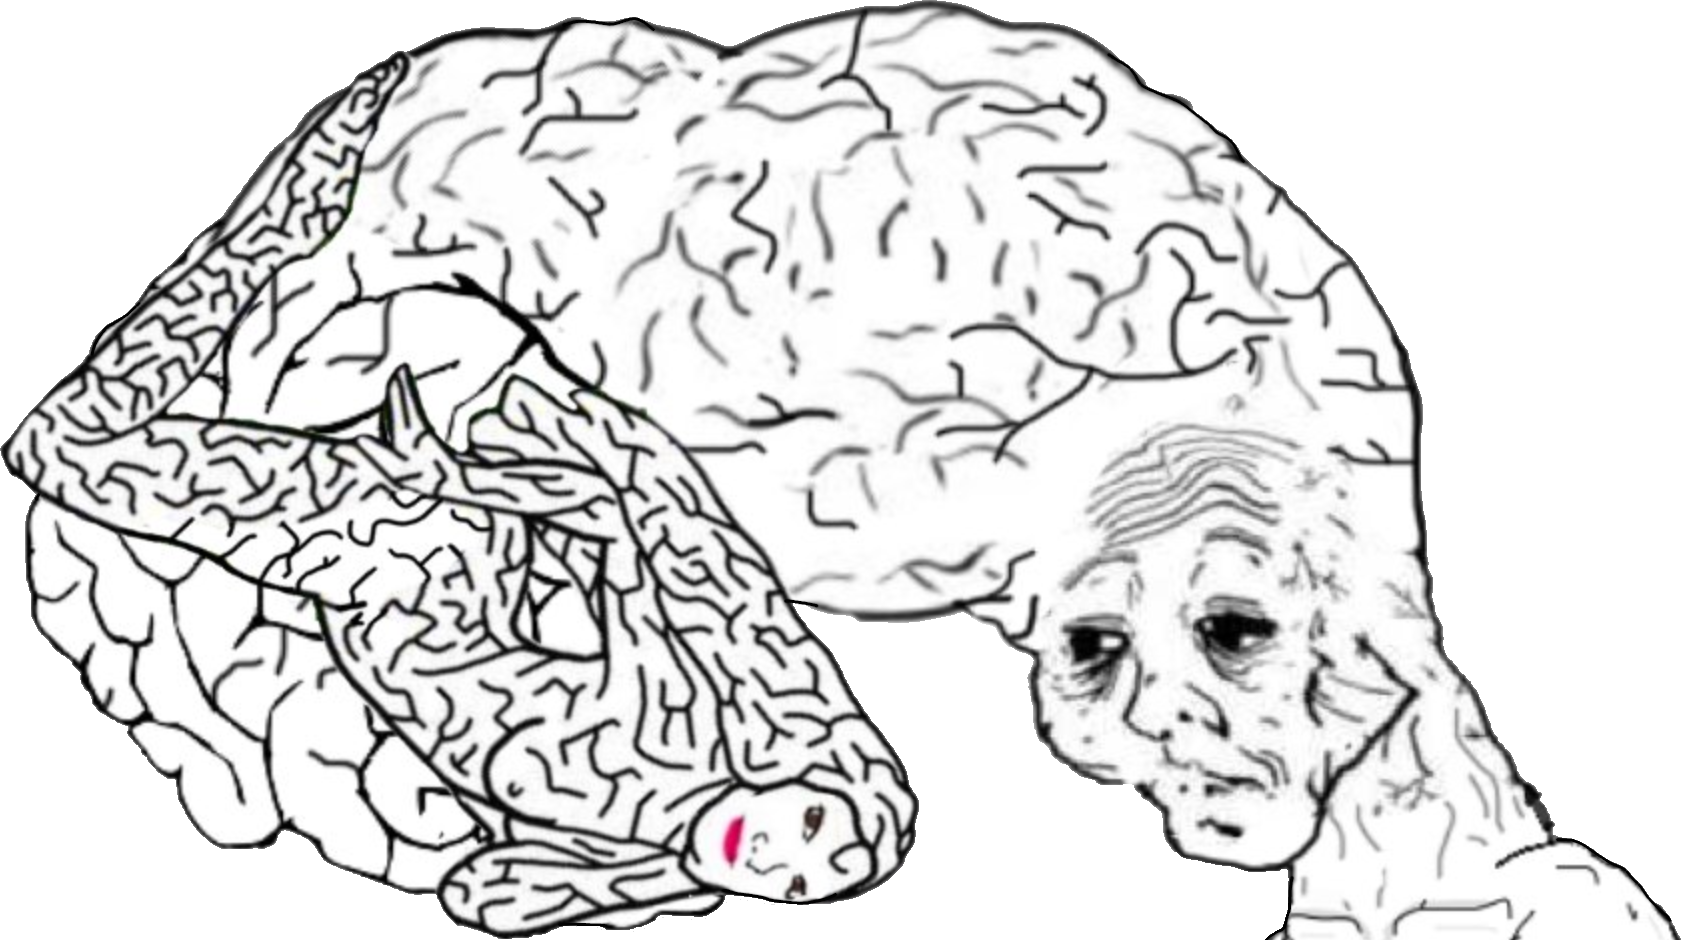
Label: 5_Yes_Honey